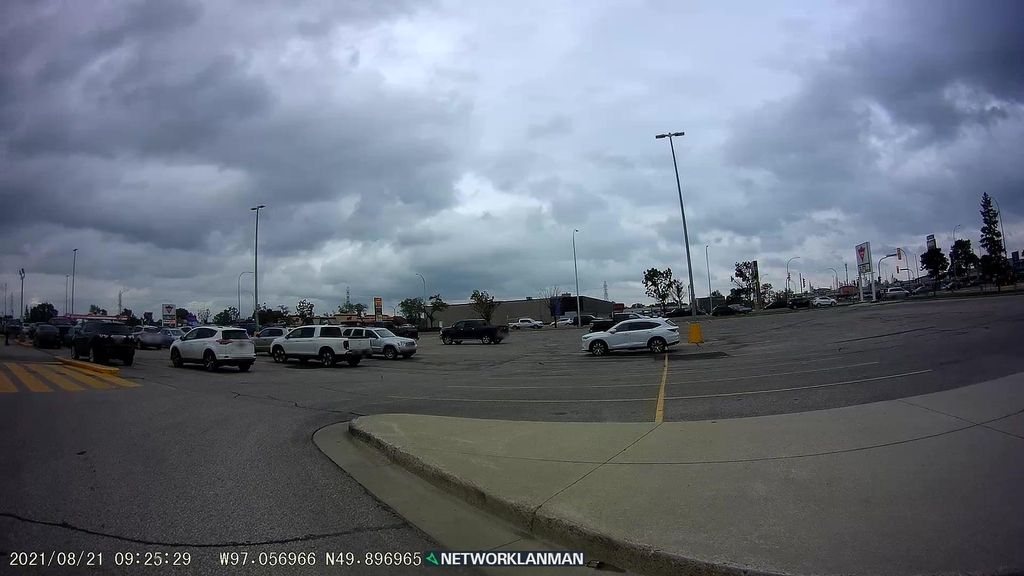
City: winnipeg